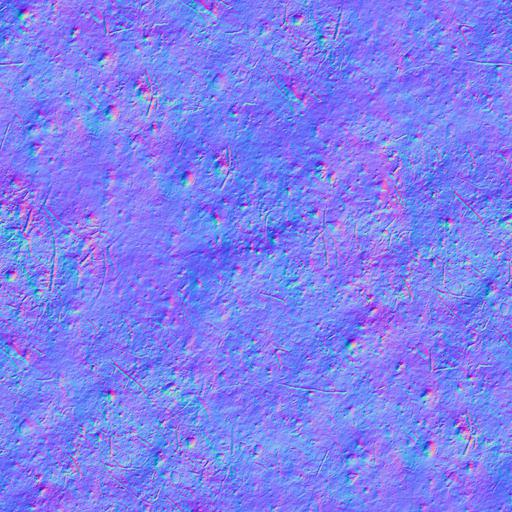
dirt dirty gravel ground pebbles